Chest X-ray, AP view. Patient: 73 years old, sex M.
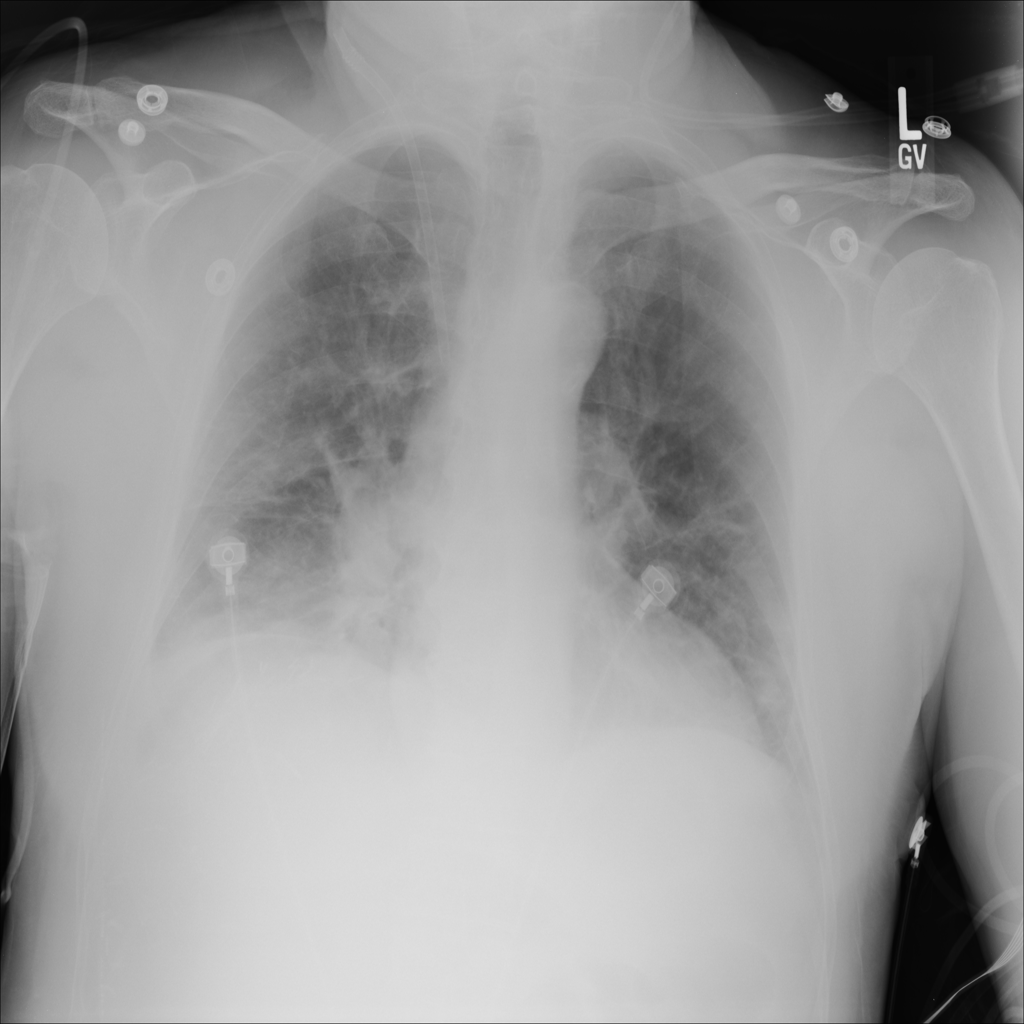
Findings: Atelectasis